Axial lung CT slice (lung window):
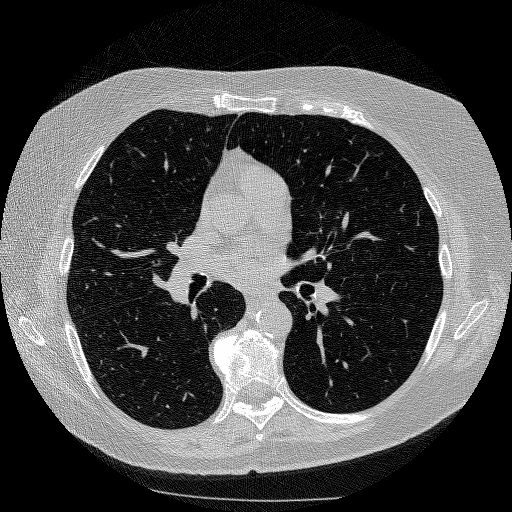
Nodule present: no